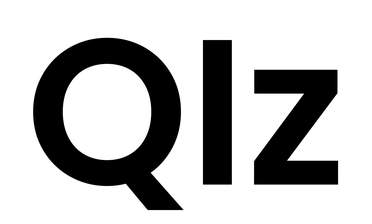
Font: Poppins-SemiBold